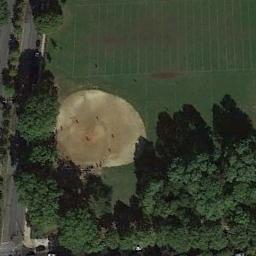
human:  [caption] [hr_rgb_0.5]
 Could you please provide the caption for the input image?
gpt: A baseball diamond is in the middle of grass next to some trees by the road .

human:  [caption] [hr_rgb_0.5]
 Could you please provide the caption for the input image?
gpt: There is a lot of vegetation near the baseball field .

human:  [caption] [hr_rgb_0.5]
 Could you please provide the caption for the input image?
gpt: A baseball diamond surrounded by some trees and a road beside .

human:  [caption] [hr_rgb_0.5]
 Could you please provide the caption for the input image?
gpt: There is a baseball diamond in the grass next to the forest .

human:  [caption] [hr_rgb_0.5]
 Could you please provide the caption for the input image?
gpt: Many trees are beside the baseball diamond .